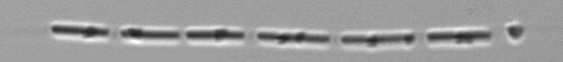
Label: Skeletonema